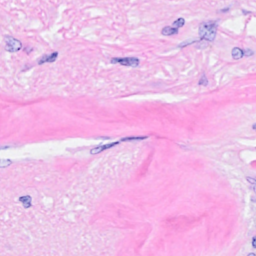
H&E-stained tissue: Breast